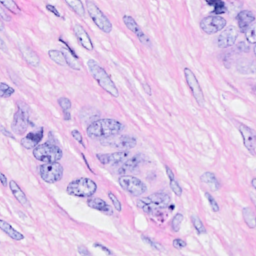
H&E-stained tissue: Breast